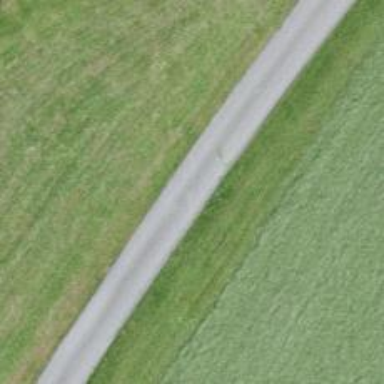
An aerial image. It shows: Unclassified paved road with grade 1 tracktype.